Question: guys!
I have something like that:

I need to write some validation logic. The main rule - user can select only adjacent checkboxes. For example 1;2;3 or 2;3 or 3;4 and etc. (don't choose 1;3 or 1;2;4 and etc(without gaps)).
And I have no idea,how can I implement that algorithm simply.
I Use MVVM approach and this is part of my ViewModel class(short):
'''
public bool FirstIsCheck {get;set;}
public bool SecondIsCheck {get;set;}
public bool ThirdIsCheck {get;set;}
public bool FourthIsCheck {get;set;}
'''
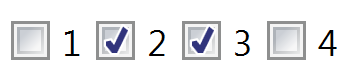
Answer: Thanks to all for good ideas, especially about "range".
I like 2 combobox(from/to) variant, and after them i had seen on slider control with 2 thumbs(f.e. RangeSlider in <URL>
But in my solution I will use another approach(Only because i have 4 elements):
User select some checkboxes(correct or incorrect) and after that(when he try to save changes, f.e.) he may to see error message.
IsChecked values will be added in a collection and we find Max of Min values + check them.
(in that example i use string to save final result)
'''
string temp = "";
List<int> range = new List<int>();
if (FirstIsCheck) { temp += 1 + ";"; range.Add(1); }
if (SecondIsCheck) { temp += 2 + ";"; range.Add(2); }
if (ThirdIsCheck) { temp += 3 + ";"; range.Add(3); }
if (FourthIsCheck) { temp += 4 + ";"; range.Add(4); }
Result = temp;
if(range.Count>1)
{
var max = range.Max();
var min = range.Min();
if (max - min == 2 && range.Count != 3) throw new Exception();
if (max - min == 3 && range.Count != 4) throw new Exception();
}
'''
In my case it works, but if you have more elements that approach will be ugly. (and you must think about use some slider controls, or 2 combobox/TextBox from-to fields)